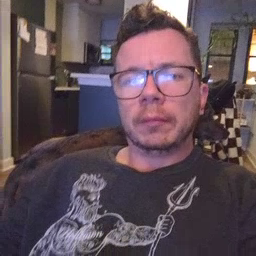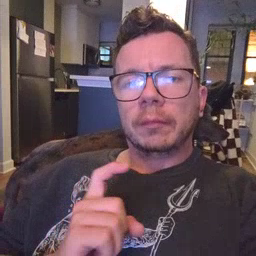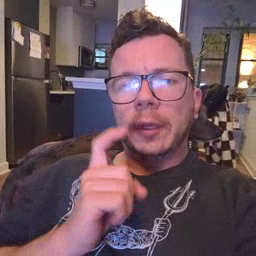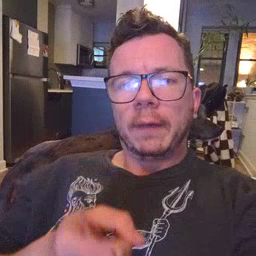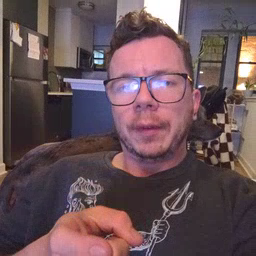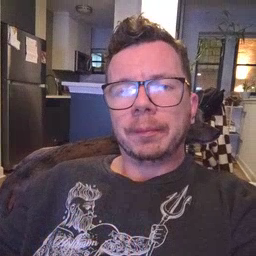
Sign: gift